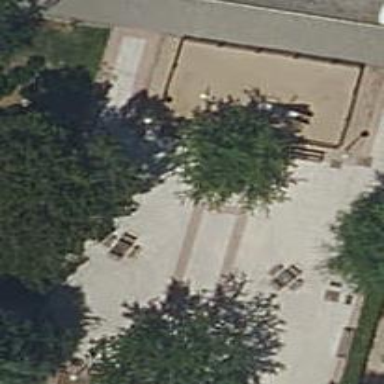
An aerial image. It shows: Picnic table located in leisure land area.